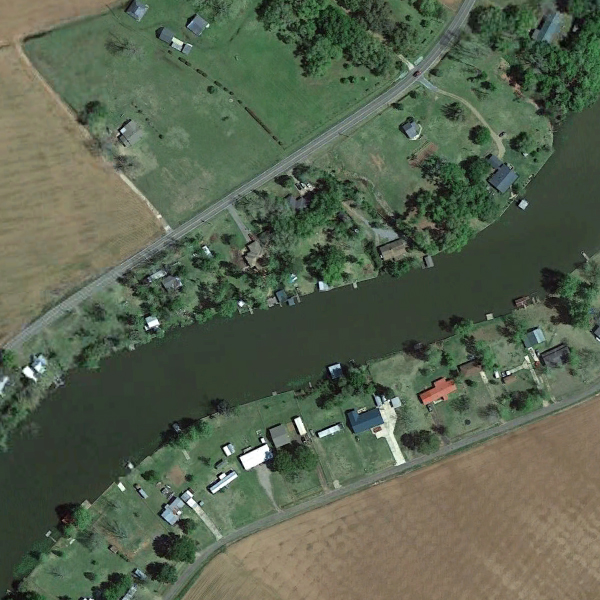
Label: River